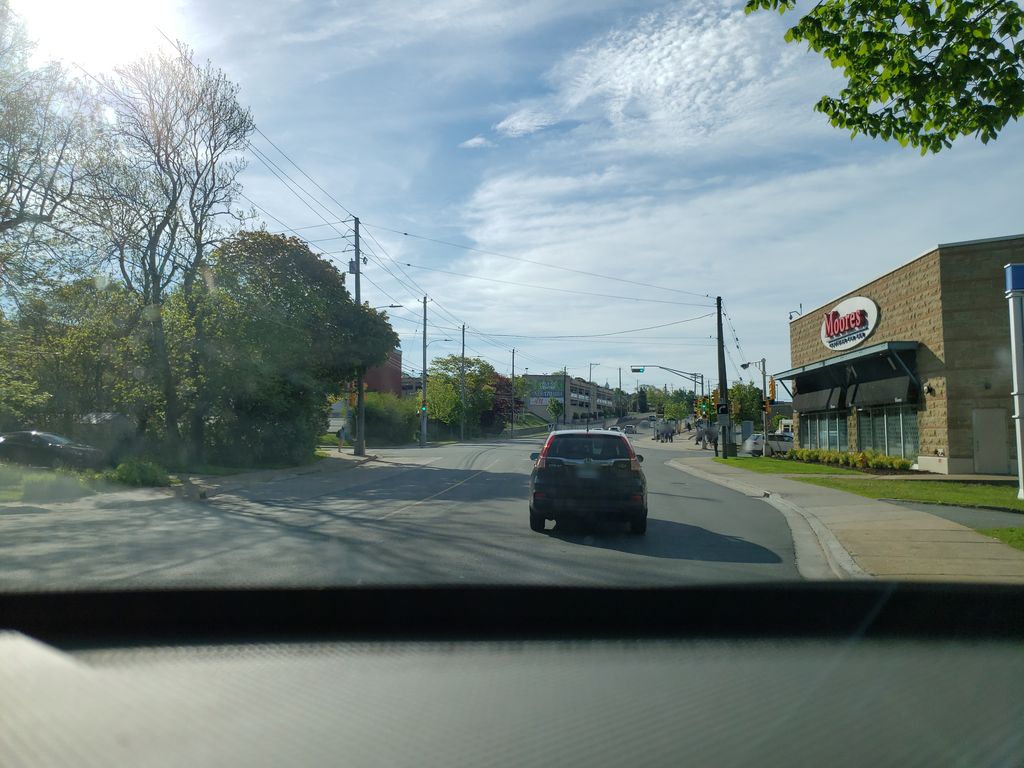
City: halifax